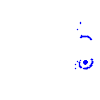
Particle: kaon